Field crop: tomato
Growth stage: 2
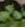
Species: solanum